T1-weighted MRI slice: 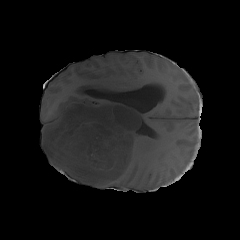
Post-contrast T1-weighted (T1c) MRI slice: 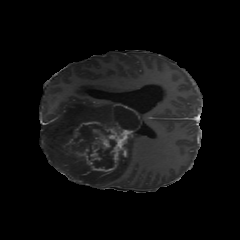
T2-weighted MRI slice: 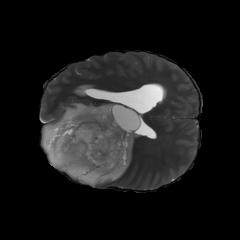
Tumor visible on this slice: yes